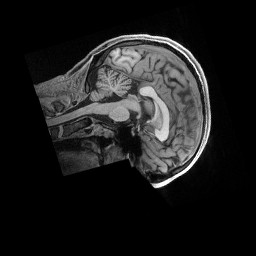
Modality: T1w
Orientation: sagittal
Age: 18
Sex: male
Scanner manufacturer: siemens
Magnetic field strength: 3 T
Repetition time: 2.5 s
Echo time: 0.00296 s